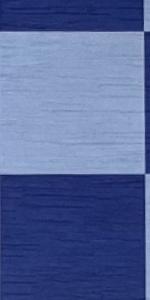
Label: Empty